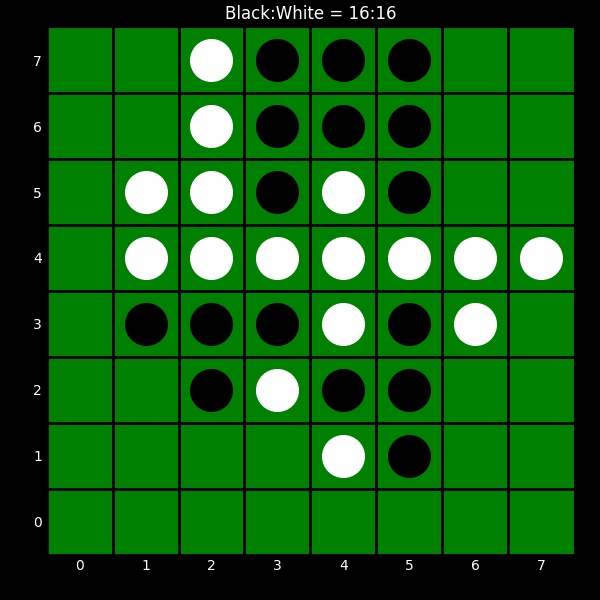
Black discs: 16
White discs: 16